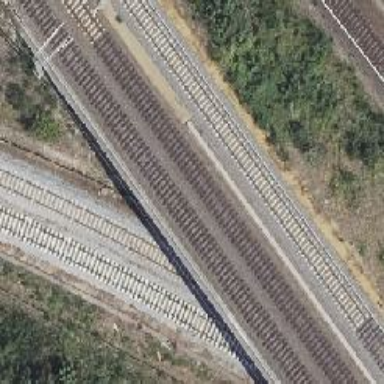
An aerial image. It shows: Bridge over electrified railway with contact line.